Question: I am trying to write an image on a Ndef Tag, currently, i am able to write it, but when I try to read it with any market application, they treat it like a text message. here is my piece of code writing the image :
'''
Bitmap mBitmap = Bitmap.createScaledBitmap(mPhoto, 100, 100, true);
ByteArrayOutputStream stream = new ByteArrayOutputStream();
mBitmap.compress(Bitmap.CompressFormat.PNG, 100, stream);
byte[] byteArray = stream.toByteArray();
NdefRecord picRecord = new NdefRecord(NdefRecord.TNF_MIME_MEDIA, "image/png".getBytes(), null, byteArray);
String informations = "name: "+name + "
title: " + title + "
address: "+ address + "
city: "+ city + "
phone: "+ phone + "
mail: "+mail;
NdefRecord textRecord = createTextRecord(informations);
NdefMessage message = new NdefMessage(new NdefRecord[]{picRecord, textRecord});
'''
i also tryed writting the image this way :
'''
NdefMessage msg = new NdefMessage(new NdefRecord[] {createMimeRecord("image/png", byteArray), textRecord});
'''
with the method createMimeRecord :
'''
public NdefRecord createMimeRecord(String mimeType, byte[]payload) {
byte[] mimeBytes = mimeType.getBytes(Charset.forName("USASCII"));
NdefRecord mimeRecord = new
NdefRecord(NdefRecord.TNF_MIME_MEDIA,
mimeBytes, new byte[0], payload);
return mimeRecord;
}
'''
Here is the result i get when trying to read my image with applications like "TagInfo" :
The text message is well writen and can be read normally. I've tried to use the "createMime(String mime type, byte[] data) but this method seems "undefined".I've tried to compress the bitmap image in Jpeg format with the same result. Also I've tried to find examples of sending images via NdefMessages, but didn't find any. Any suggestion ?
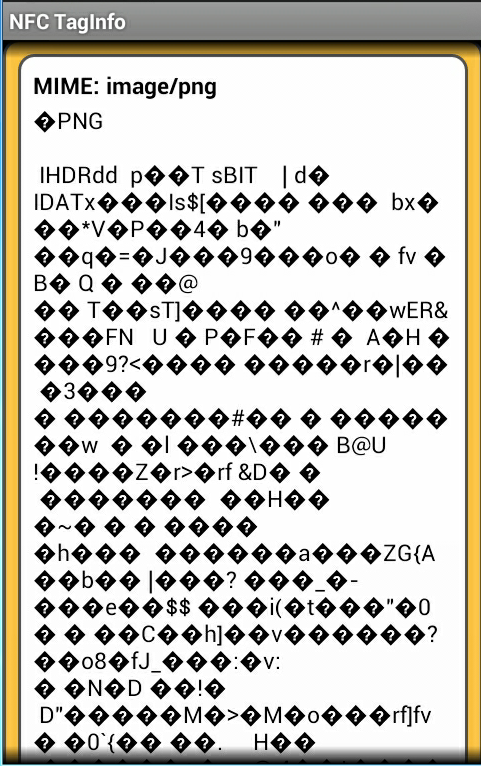
Answer: Finally after searching for an application writting and reading Business card on NFC tag and finding nothing. I decided to create my own kind of business card and read it myself. here is the code i used to write the card using Ndef Message :
'''
Bitmap mBitmap = mPhoto;
ByteArrayOutputStream stream = new ByteArrayOutputStream();
mBitmap.compress(Bitmap.CompressFormat.JPEG, 80, stream);
byte[] byteArray = stream.toByteArray();
NdefRecord picRecord = new NdefRecord(NdefRecord.TNF_MIME_MEDIA, "image/jpeg".getBytes(), null, byteArray);
String informations = "name: "+name + "
title: " + title + "
address: "+ address + "
city: "+ city + "
phone: "+ phone + "
mail: "+mail + "
";
NdefRecord textRecord = createTextRecord(informations);
NdefMessage message = new NdefMessage(new NdefRecord[]{picRecord, textRecord});
'''
and here is the code for the reading part :
'''
NdefRecord picRecord = records[0];
NdefRecord infoRecord = records[1];
byte[] picload = picRecord.getPayload();
byte[] infoload = infoRecord.getPayload();
Bitmap photo = BitmapFactory.decodeByteArray(picload, 0, picload.length);
String textEncoding = ((infoload[0] & 0200) == 0) ? "UTF-8" : "UTF-16";
int languageCodeLength = infoload[0] & 0077;
String text = null;
try{
String languageCode = new String(infoload, 1, languageCodeLength, "US-ASCII");
text = new String(infoload, languageCodeLength + 1,infoload.length - languageCodeLength - 1, textEncoding);
}catch(Exception e){
Alert("String decoding", e.toString());
return;
}
'''
The Jpeg encryption helps a lot to compress the image without loosing too much quality. The transfer on the tag take 2-3 seconds but the solution works well.